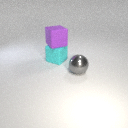
large cyan rubber cube behind large gray metal sphere